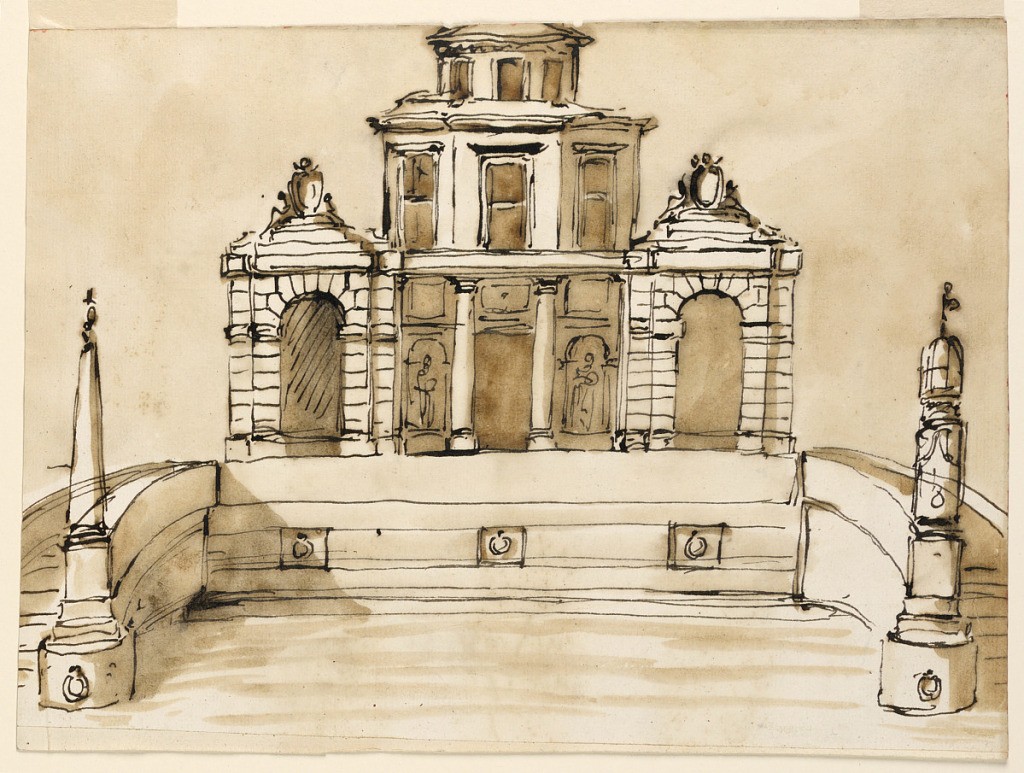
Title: Design for a Kaffeehaus
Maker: Giuseppe Barberi, Italian, 1746–1809
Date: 1788-1789
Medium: Pen and brown ink, brush and brown wash, red ink on lined off-white laid paper
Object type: Drawing
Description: Curved flights of stairs lead toward the corners of the casino or kaffeehaus, which stands on a dado to which three rings are fastened. Rustic pavilions flank a portico with two Doric columns. Its rear wall shows a doorway between niches with statues. Two octangonal stories of receding width and height are above. Great windows. Colored background.